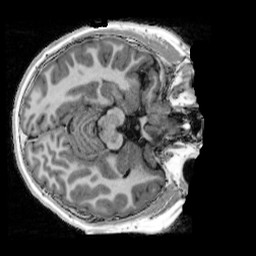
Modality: UNIT1_denoised
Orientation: axial
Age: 11
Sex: male
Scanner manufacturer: siemens
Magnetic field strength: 3 T
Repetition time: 4 s
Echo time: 0.00303 s